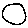
Label: circle